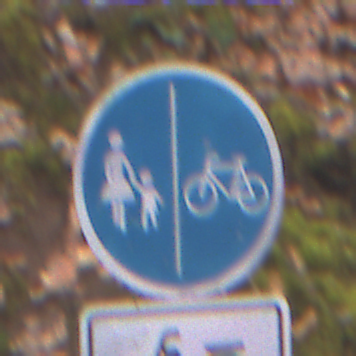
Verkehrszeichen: GetrennterRadUndGehwegRadwegRechts
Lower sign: EinspurigeFahrzeugeFrei2
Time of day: Midday
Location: Outdoor (Nature)
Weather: Overcast
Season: Autumn
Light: Natural